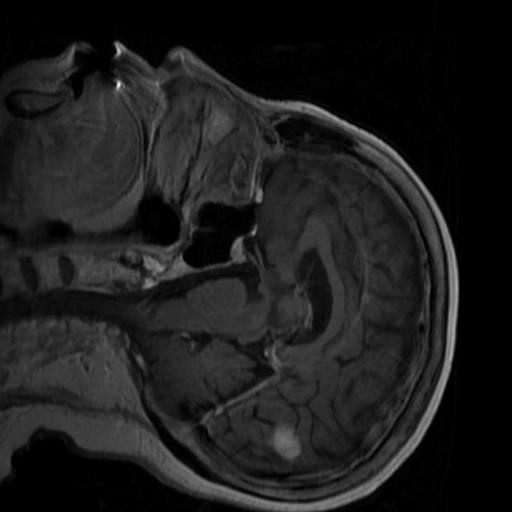
Label: brain_menin